Question: i have done everything correctly but its not working

'''
<?xml version="1.0" encoding="UTF-8"?>
<web-app xmlns:xsi="http://www.w3.org/2001/XMLSchema-instance" xmlns="http://java.sun.com/xml/ns/javaee" xmlns:web="http://java.sun.com/xml/ns/javaee/web-app_2_5.xsd" xsi:schemaLocation="http://java.sun.com/xml/ns/javaee http://java.sun.com/xml/ns/javaee/web-app_3_0.xsd" id="WebApp_ID" version="3.0">
<display-name>m2r</display-name>
<welcome-file-list>
<welcome-file>weldcome.jsp</welcome-file>
<welcome-file>index.jsp</welcome-file>
<welcome-file>default.htm</welcome-file>
<welcome-file>default.jsp</welcome-file>
</welcome-file-list>
<filter>
<filter-name>struts2</filter-name>
<filter-class>org.apache.struts2.dispatcher.ng.filter.StrutsPrepareAndExecuteFilter</filter-class>
</filter>
<filter-mapping>
<filter-name>struts2</filter-name>
<url-pattern>/hello</url-pattern>
</filter-mapping>
</web-app>
'''
'''
<?xml version="1.0" encoding="UTF-8"?>
<!DOCTYPE struts PUBLIC
"-//Apache Software Foundation//DTD Struts Configuration 2.0//EN"
"http://struts.apache.org/dtds/struts-2.0.dtd">
<struts>
<package name="helloworld" extends="struts-default">
<action name="hello"
class="com.tut.struts2.HelloWorldAction"
method="execute">
<result name="success">/HelloWorld.jsp</result>
</action>
</package>
</struts>
'''
'''
package com.tut.struts2;
public class HelloWorldAction extends ActionSupport {
private String name;
public String execute() throws Exception {
return "success";
}
public String getName() {
return name;
}
public void setName(String name) {
this.name = name;
}
}
'''
'''
<%@ page language="java" contentType="text/html; charset=ISO-8859-1"
pageEncoding="ISO-8859-1"%>
<%@ taglib prefix="s" uri="/struts-tags"%>
<!DOCTYPE html PUBLIC "-//W3C//DTD HTML 4.01 Transitional//EN"
"http://www.w3.org/TR/html4/loose.dtd">
<html>
<head>
<title>Hello World</title>
</head>
<body>
<h1>Hello World From Struts2</h1>
<form action="hello">
<label for="name">Please enter your name</label><br/>
<input type="text" name="name"/>
<input type="submit" value="Say Hello"/>
</form>
</body>
</html>
'''
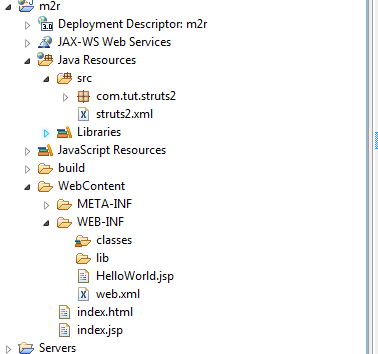
Answer: I think that your mapping in 'struts.xml' is wrong. In 'struts.xml', you have '<result name="success">/HelloWorld.jsp</result>', the framework will just append the 'context path' to '/HelloWorld.jsp' and use it to locate your 'HellowWorld.jsp'. But from the image that you posted, 'HelloWorld.jsp' is located in the 'WEB-INF' directory. This is why struts cannot locate your jsp. Remap the jsp in 'struts.xml' or change the location of 'HelloWorld.jsp' to reflect the current mapping. I think this will solve your issues.
Change 'struts2.xml' to 'struts.xml'